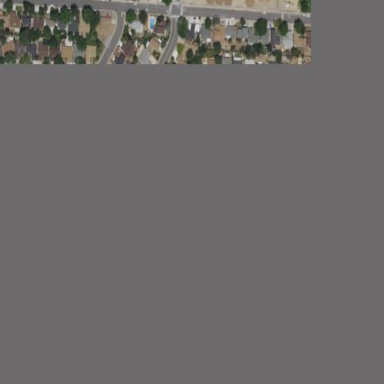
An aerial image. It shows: This residential area consists of single-family homes.